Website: bh-photo
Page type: customer-info-address
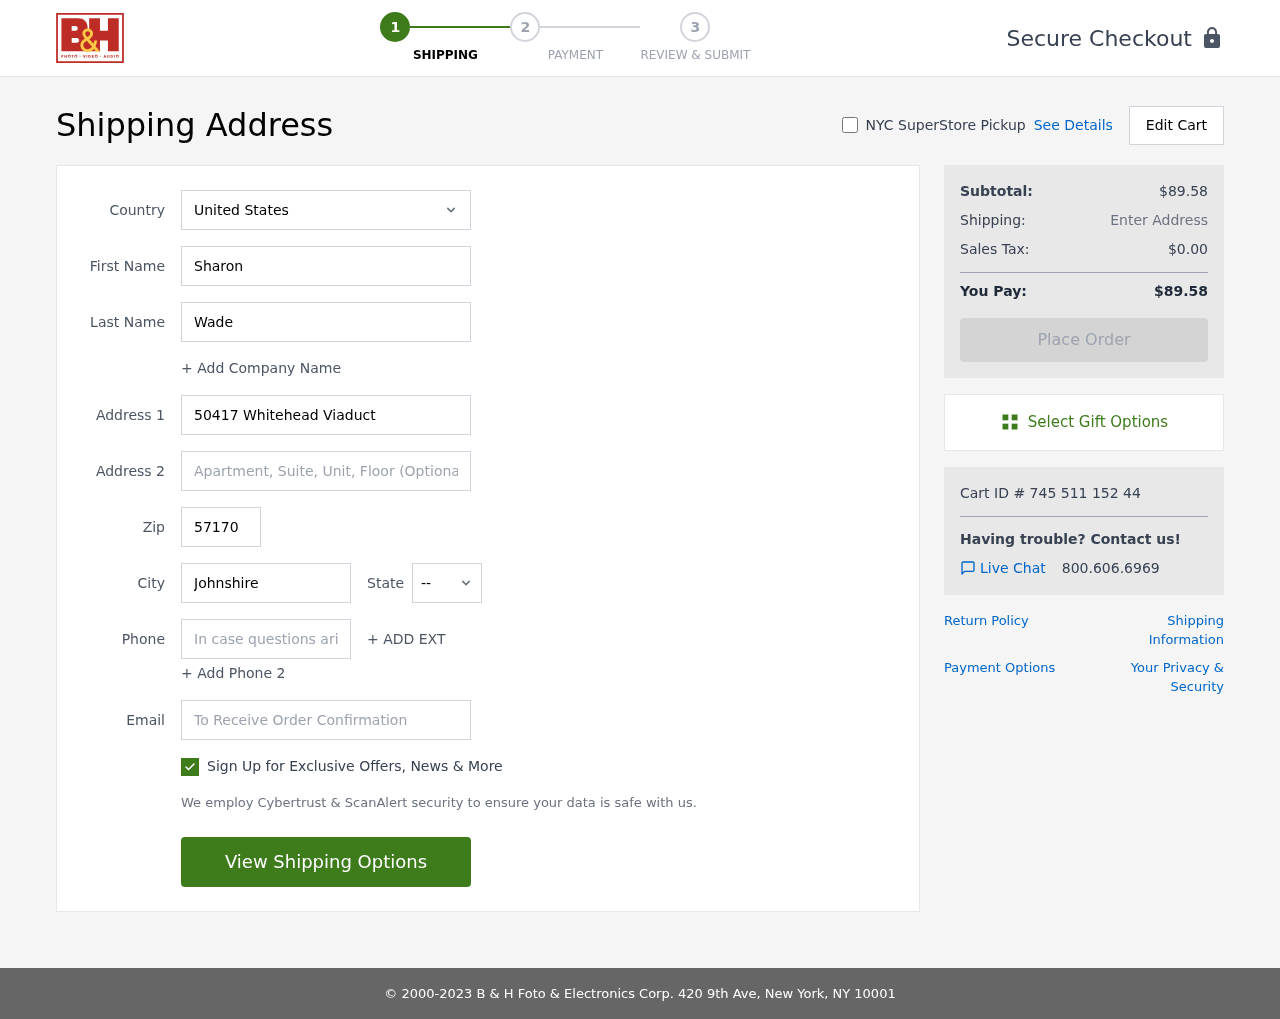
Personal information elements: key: PII_CITY
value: Johnshire
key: PII_COUNTRY
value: United States
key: PII_EMAIL
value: sharon.wade@yahoo.com
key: PII_FIRSTNAME
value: Sharon
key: PII_LASTNAME
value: Wade
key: PII_PHONE
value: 7347002160
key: PII_POSTCODE
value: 57170
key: PII_STATE_ABBR
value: DE
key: PII_STREET
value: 50417 Whitehead Viaduct
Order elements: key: ORDER_SUBTOTAL
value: $89.58
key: ORDER_TAX
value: $0.00
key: ORDER_TOTAL
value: $89.58
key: ORDER_ID
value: Cart ID # 745 511 152 44